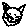
Label: cat